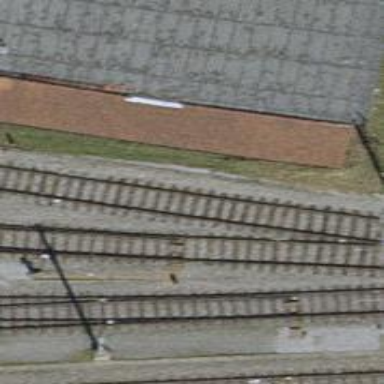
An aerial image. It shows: Railway switch.